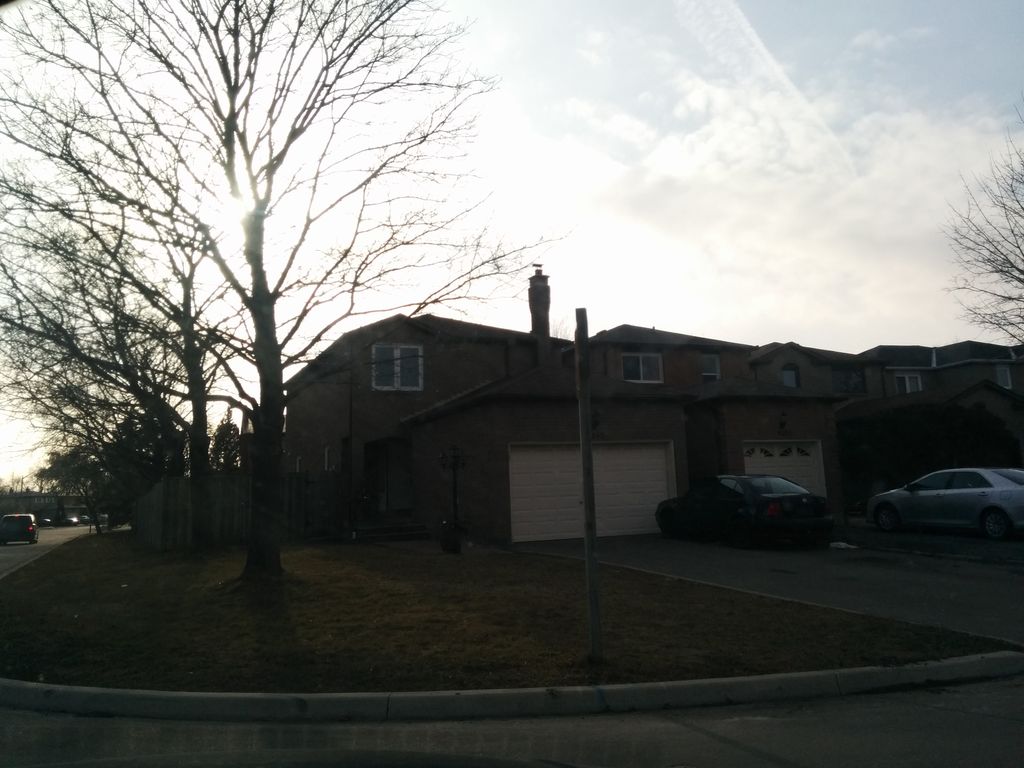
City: toronto